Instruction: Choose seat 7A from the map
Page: seats
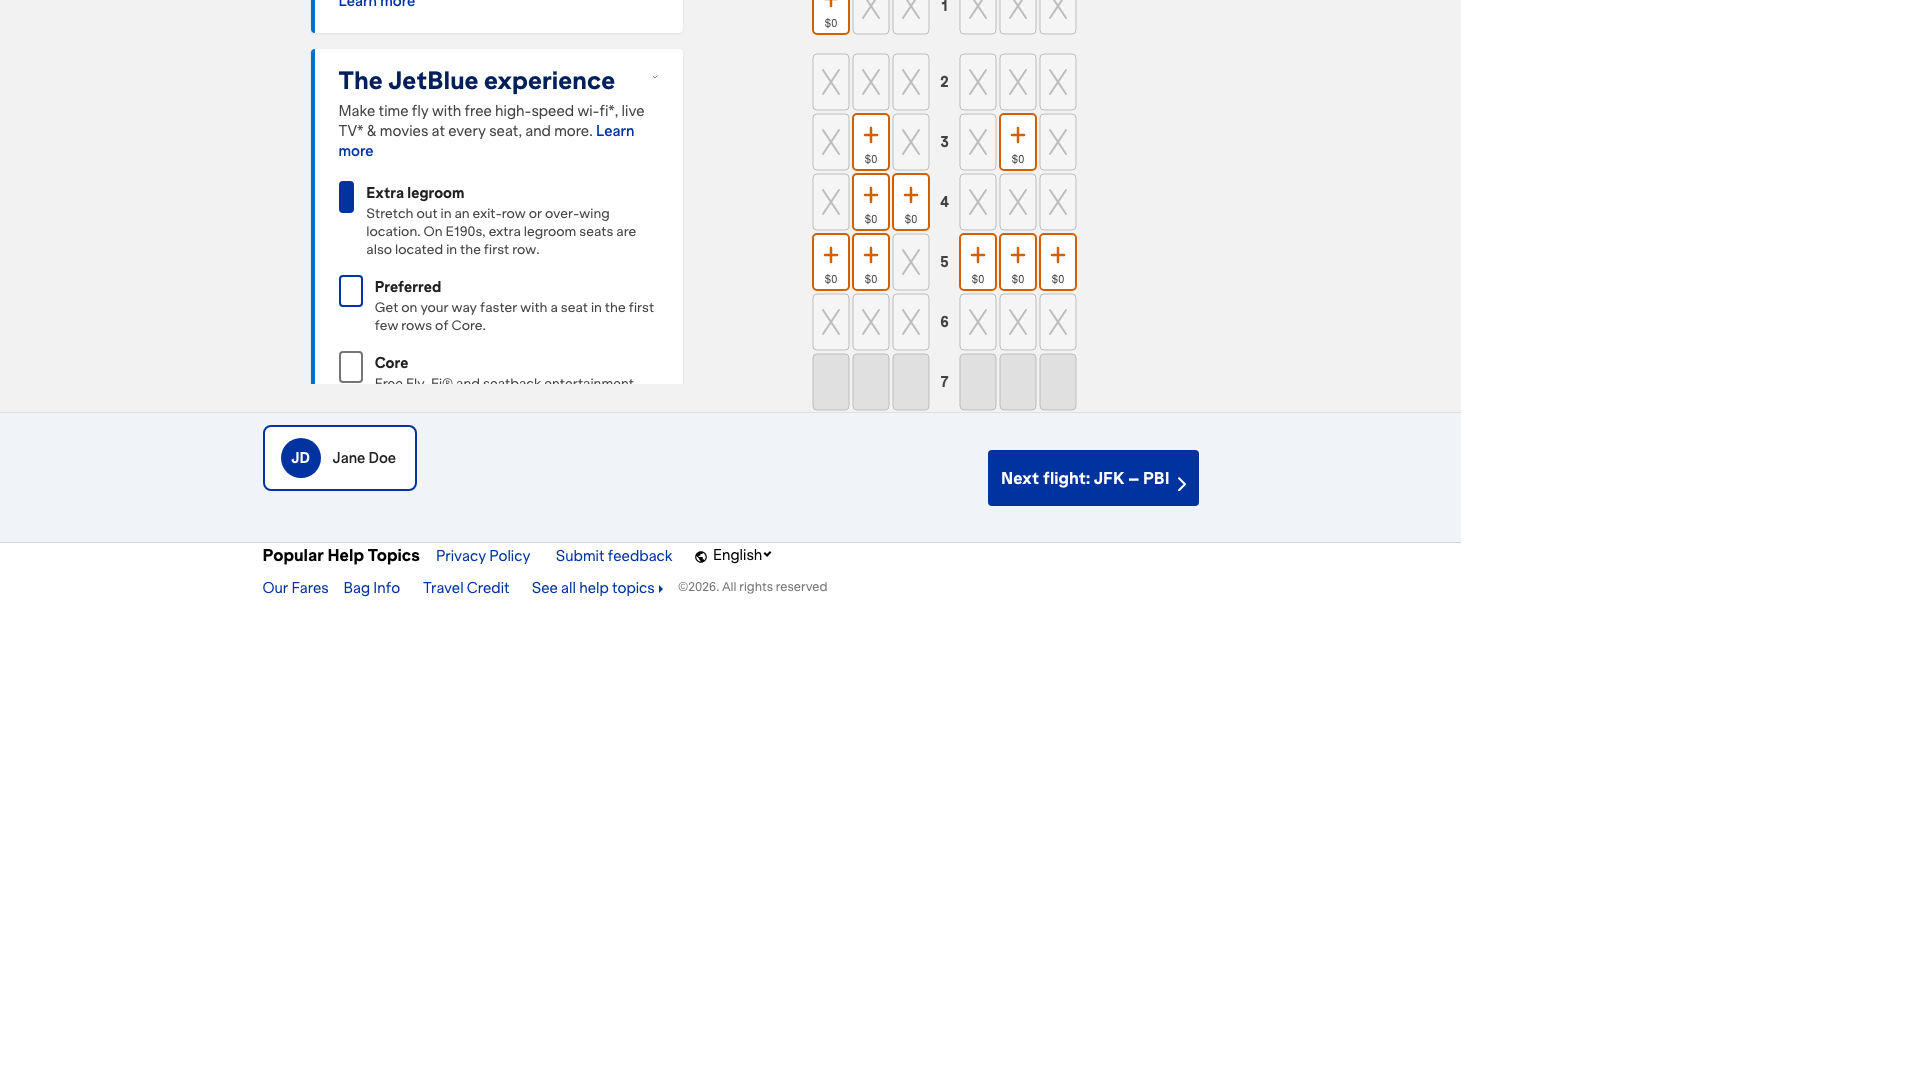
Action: click